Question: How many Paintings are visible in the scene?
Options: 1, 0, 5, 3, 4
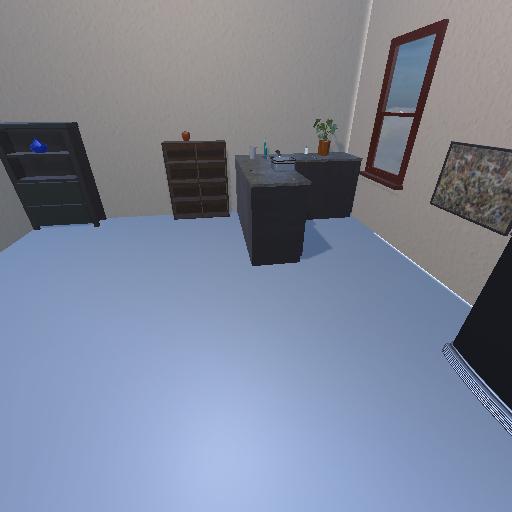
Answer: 1